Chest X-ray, PA view. Patient: 67 years old, sex M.
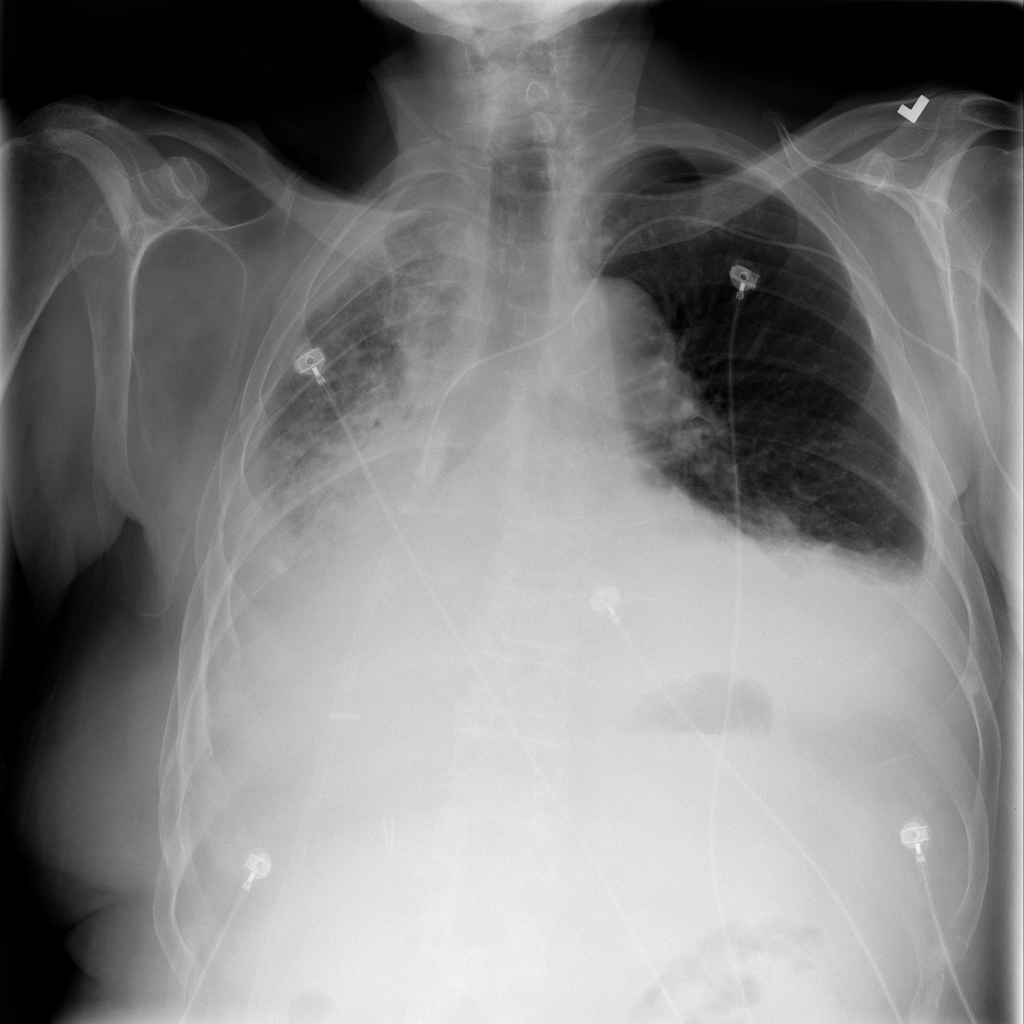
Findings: No Finding